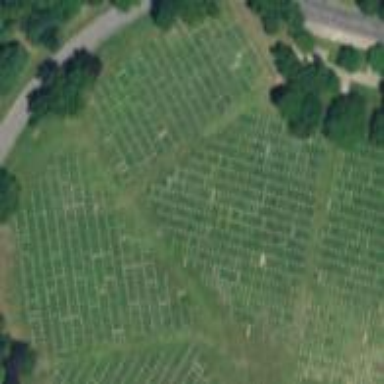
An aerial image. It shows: Section in the cemetery.